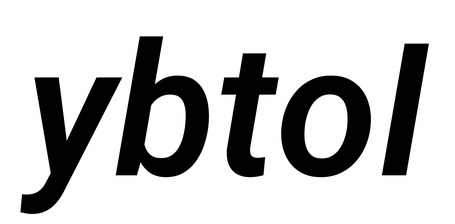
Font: Roboto-Italic_SemiBold_Italic